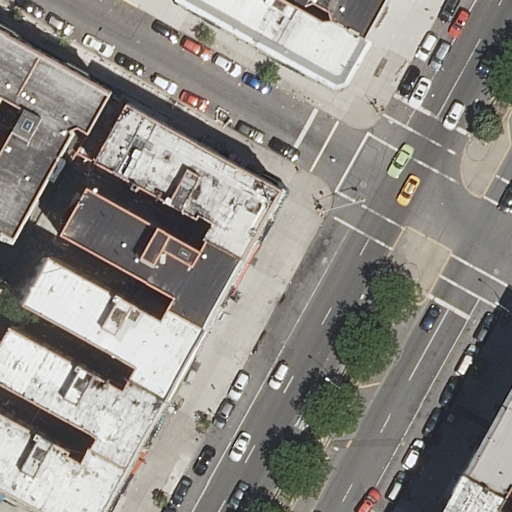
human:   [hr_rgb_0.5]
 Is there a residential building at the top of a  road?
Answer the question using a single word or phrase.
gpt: yes

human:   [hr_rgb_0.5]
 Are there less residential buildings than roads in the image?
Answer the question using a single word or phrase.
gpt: no

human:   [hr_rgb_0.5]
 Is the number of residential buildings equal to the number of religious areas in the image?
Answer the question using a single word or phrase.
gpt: no

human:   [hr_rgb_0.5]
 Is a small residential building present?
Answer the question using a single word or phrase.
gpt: yes

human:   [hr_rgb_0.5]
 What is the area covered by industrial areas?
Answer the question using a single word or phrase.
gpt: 0m2

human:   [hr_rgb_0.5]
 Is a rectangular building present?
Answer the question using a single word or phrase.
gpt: yes

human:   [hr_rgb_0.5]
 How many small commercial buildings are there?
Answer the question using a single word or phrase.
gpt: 0

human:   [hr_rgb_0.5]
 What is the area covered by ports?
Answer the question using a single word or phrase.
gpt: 0m2

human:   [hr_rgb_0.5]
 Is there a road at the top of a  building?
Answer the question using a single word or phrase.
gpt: yes

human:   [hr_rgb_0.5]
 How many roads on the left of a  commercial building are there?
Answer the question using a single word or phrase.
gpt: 0

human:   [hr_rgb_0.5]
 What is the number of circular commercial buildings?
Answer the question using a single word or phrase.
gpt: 0

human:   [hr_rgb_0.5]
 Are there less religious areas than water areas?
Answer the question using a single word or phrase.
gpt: no

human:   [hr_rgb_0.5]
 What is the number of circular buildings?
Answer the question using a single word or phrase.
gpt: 0

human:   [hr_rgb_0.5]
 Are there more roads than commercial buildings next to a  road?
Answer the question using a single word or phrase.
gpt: yes

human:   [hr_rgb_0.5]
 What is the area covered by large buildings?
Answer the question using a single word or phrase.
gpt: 0m2

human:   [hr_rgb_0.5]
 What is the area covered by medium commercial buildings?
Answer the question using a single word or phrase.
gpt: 0m2

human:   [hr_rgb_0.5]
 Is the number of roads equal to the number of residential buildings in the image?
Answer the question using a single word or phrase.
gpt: no

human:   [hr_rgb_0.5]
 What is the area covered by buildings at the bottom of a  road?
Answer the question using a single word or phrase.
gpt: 1839m2

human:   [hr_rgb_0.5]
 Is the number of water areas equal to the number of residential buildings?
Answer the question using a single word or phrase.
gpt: no

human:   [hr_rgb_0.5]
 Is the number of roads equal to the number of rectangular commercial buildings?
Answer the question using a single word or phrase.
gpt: no

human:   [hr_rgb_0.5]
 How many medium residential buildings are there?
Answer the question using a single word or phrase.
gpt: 7

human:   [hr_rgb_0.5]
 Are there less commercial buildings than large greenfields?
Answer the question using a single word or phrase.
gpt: no

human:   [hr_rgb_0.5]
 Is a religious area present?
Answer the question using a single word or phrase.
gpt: no

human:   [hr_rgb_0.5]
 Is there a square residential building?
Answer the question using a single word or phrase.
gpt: no

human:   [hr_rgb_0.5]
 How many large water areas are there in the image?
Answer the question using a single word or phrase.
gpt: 0

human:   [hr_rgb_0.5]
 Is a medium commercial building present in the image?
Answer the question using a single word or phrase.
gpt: no

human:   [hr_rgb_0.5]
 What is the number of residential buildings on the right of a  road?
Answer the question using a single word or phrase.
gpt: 4

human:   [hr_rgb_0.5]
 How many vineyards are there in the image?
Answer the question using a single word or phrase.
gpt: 0

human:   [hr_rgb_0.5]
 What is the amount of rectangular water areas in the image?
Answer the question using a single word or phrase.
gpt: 0

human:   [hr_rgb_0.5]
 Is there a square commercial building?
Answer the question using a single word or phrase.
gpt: no

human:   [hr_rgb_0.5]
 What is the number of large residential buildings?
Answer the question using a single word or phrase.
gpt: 0

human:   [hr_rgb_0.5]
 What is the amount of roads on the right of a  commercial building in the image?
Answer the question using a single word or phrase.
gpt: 0

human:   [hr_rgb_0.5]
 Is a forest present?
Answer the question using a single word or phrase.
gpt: no

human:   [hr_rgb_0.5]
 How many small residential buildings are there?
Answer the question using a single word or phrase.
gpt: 5

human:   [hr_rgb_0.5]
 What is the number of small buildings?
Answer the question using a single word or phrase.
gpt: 5

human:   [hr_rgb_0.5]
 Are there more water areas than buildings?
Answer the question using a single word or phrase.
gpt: no